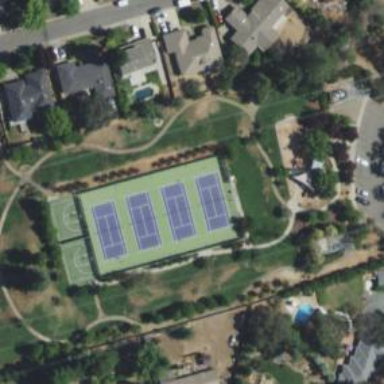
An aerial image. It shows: Tennis court on the leisure land pitch.